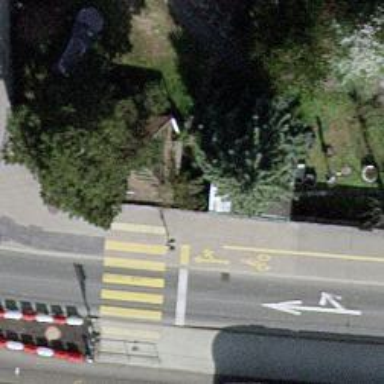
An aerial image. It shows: Asphalt sidewalk next to cycleway.